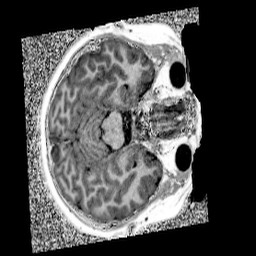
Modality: UNIT1
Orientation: axial
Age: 10
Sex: male
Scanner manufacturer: siemens
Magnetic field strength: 3 T
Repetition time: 4 s
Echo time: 0.00299 s